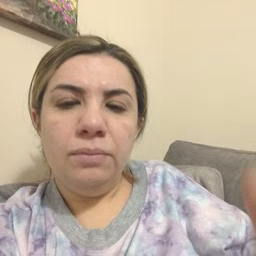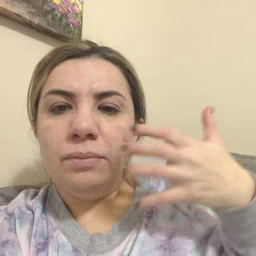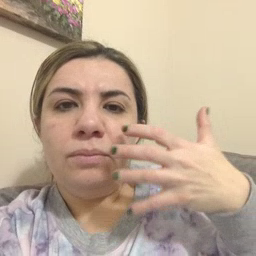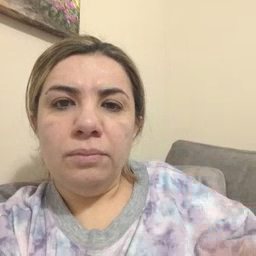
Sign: tiger